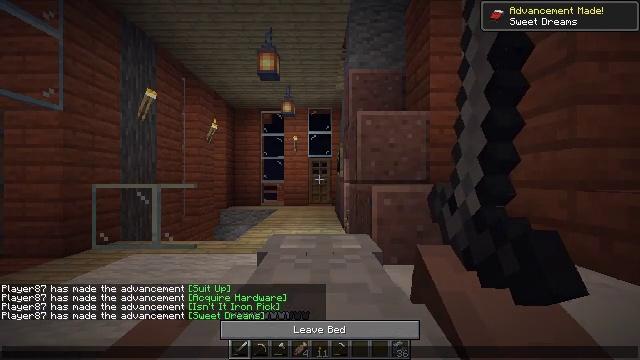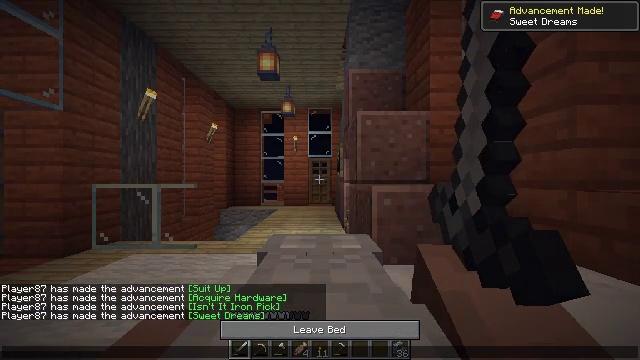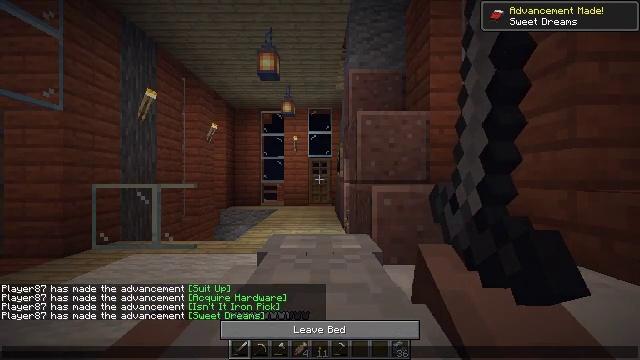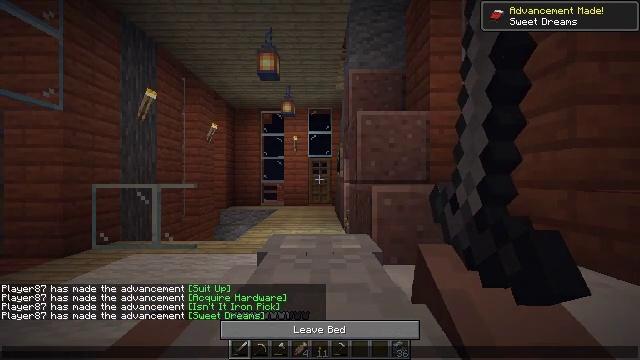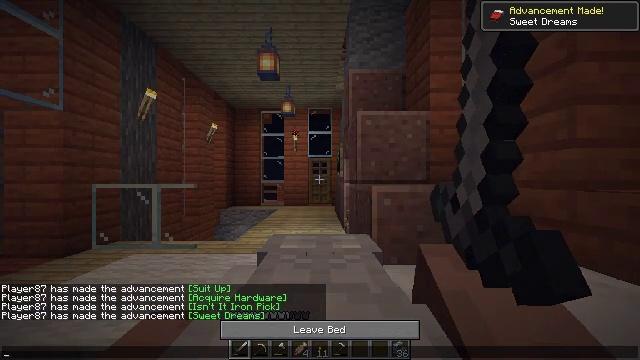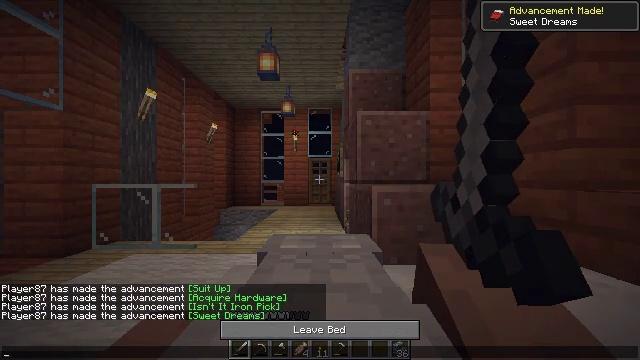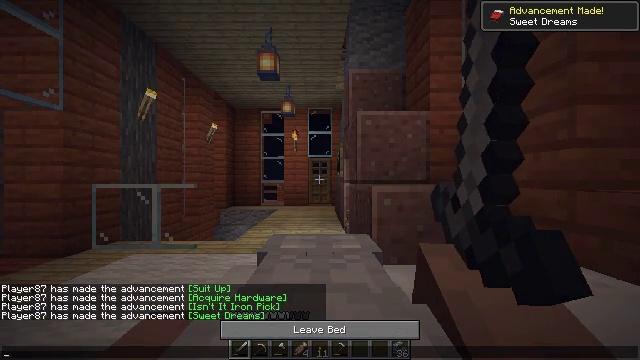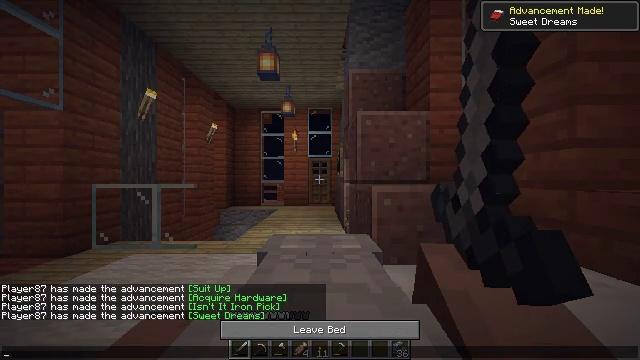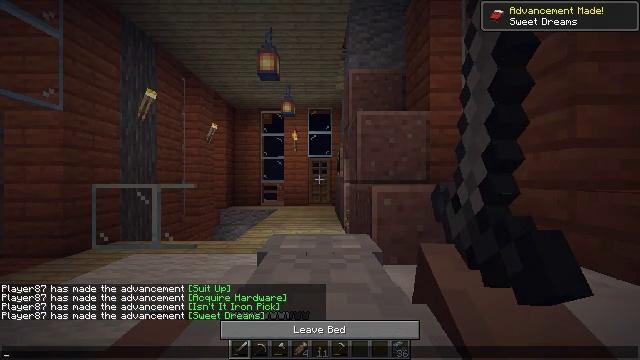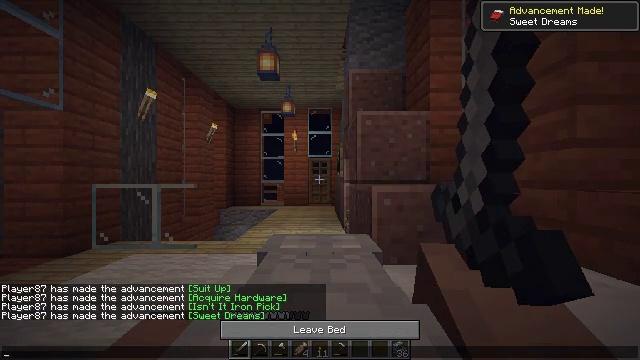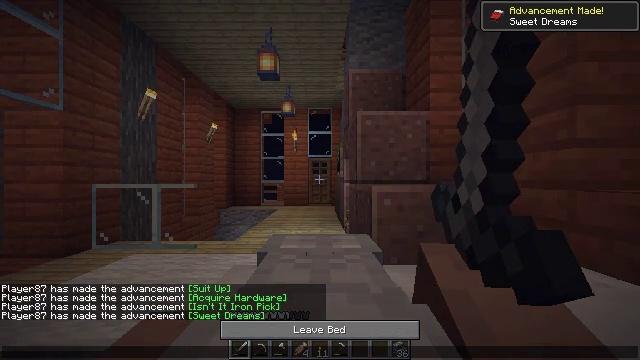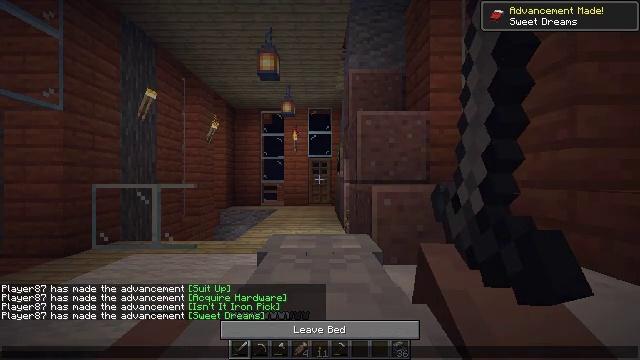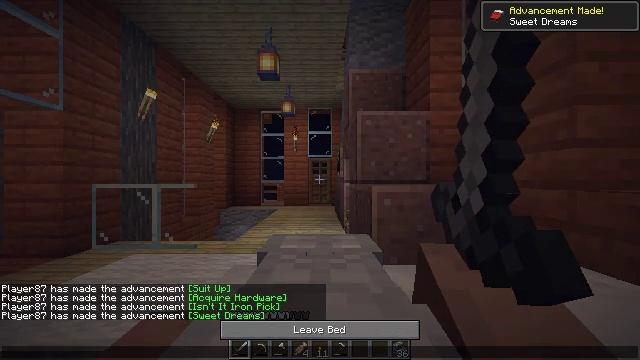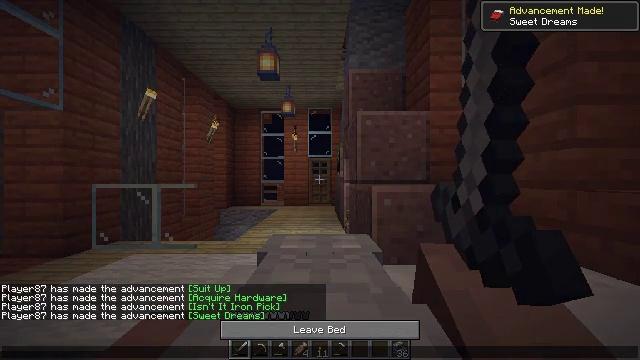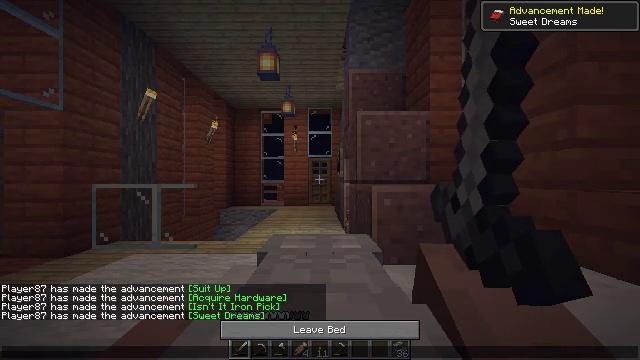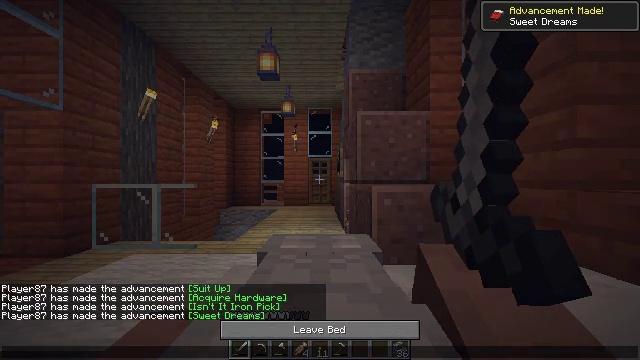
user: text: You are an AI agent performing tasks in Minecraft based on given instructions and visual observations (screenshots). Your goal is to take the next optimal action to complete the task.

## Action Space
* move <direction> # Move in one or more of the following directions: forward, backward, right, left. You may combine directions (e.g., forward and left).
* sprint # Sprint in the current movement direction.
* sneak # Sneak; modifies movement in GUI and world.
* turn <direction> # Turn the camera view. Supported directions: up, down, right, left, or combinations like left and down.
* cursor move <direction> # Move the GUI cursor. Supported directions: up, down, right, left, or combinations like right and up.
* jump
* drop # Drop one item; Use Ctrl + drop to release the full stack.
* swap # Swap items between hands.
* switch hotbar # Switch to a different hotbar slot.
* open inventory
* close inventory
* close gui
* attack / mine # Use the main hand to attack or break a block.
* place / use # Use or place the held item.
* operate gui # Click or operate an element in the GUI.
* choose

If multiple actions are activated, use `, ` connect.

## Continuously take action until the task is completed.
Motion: motion action
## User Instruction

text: Drop an iron hoe.
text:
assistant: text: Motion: no_op
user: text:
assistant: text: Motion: no_op
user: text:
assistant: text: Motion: no_op
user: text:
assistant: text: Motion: no_op
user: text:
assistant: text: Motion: no_op
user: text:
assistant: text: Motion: no_op
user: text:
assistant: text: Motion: no_op
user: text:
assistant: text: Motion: no_op
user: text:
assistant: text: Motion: no_op
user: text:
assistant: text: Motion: no_op
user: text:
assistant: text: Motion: no_op
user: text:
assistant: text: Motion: no_op
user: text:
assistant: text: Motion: no_op
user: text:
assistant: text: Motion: no_op
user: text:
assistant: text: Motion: no_op
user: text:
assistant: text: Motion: no_op
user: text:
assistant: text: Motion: no_op
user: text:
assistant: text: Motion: no_op
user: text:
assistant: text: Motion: no_op
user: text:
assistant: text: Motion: no_op
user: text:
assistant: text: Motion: no_op
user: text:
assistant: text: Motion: no_op
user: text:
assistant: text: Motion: no_op
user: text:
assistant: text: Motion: no_op
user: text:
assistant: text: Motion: no_op
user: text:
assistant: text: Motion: no_op
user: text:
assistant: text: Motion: no_op
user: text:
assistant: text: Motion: no_op
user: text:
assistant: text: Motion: no_op
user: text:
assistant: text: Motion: no_op